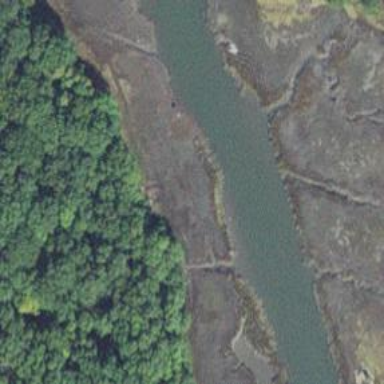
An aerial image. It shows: Saltmarsh wetland.